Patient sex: F
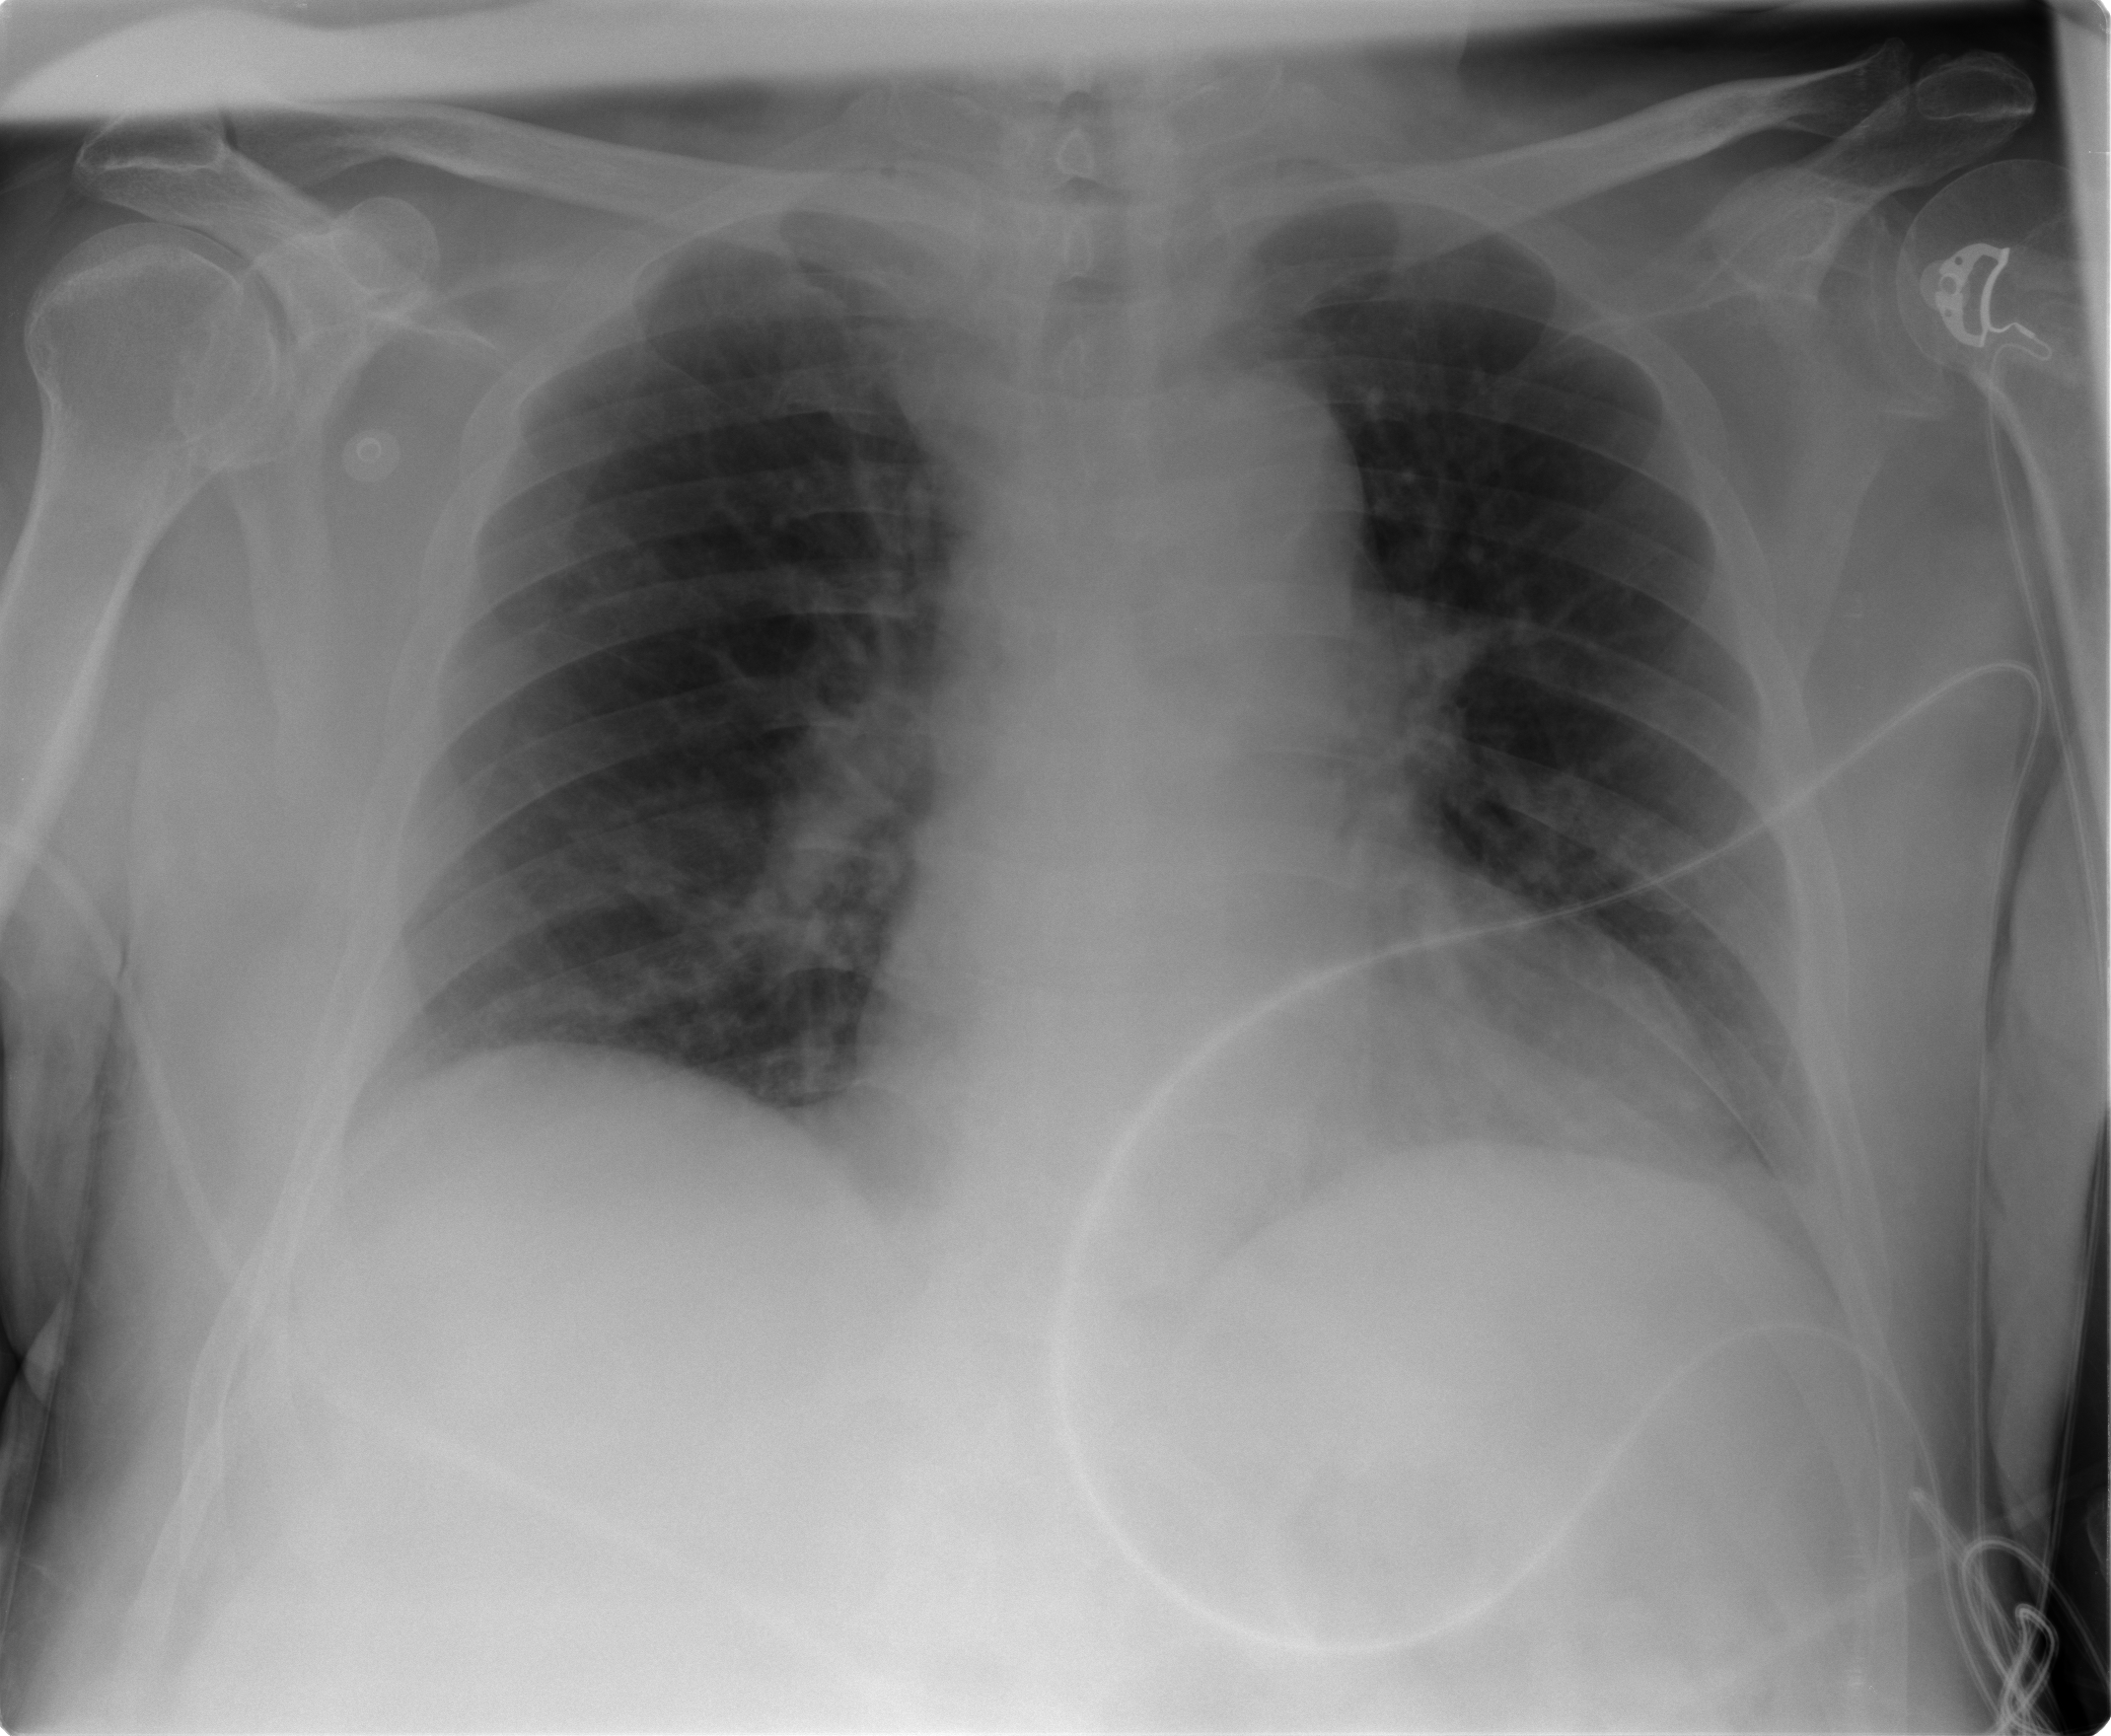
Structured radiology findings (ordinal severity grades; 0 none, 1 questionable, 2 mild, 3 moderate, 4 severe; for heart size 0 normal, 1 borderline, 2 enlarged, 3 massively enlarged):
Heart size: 2
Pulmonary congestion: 2
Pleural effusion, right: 0
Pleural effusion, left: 1
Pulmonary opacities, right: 0
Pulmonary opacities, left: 0
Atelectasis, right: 2
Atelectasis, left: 2